Aerial crown-view tile of a tropical tree (Barro Colorado Island, Panama), acquired 20250915:
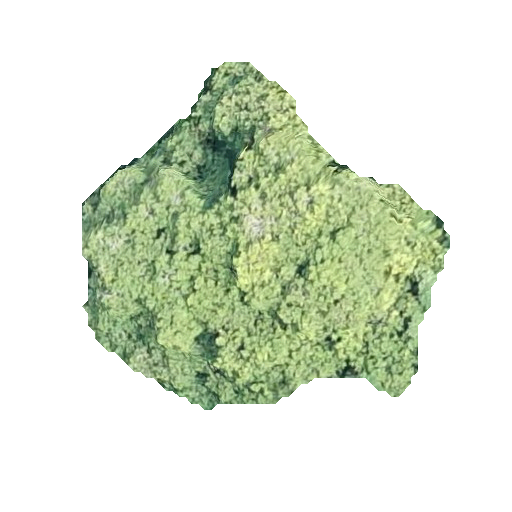
Species: Guapira myrtiflora
GBIF accepted scientific name: Guapira myrtiflora
Crown area: 121.177 m²